Question: '''
x=0
for i=1 to ceiling(log(n))
for j=1 to i
for k=1 to 10
x=x+1
'''
I've included the answer I've come up with here:

I think the time complexity is th(n^2 log(n)), but I am not sure my logic is correct. I would really appreciate any help understanding how to do this type of analysis!
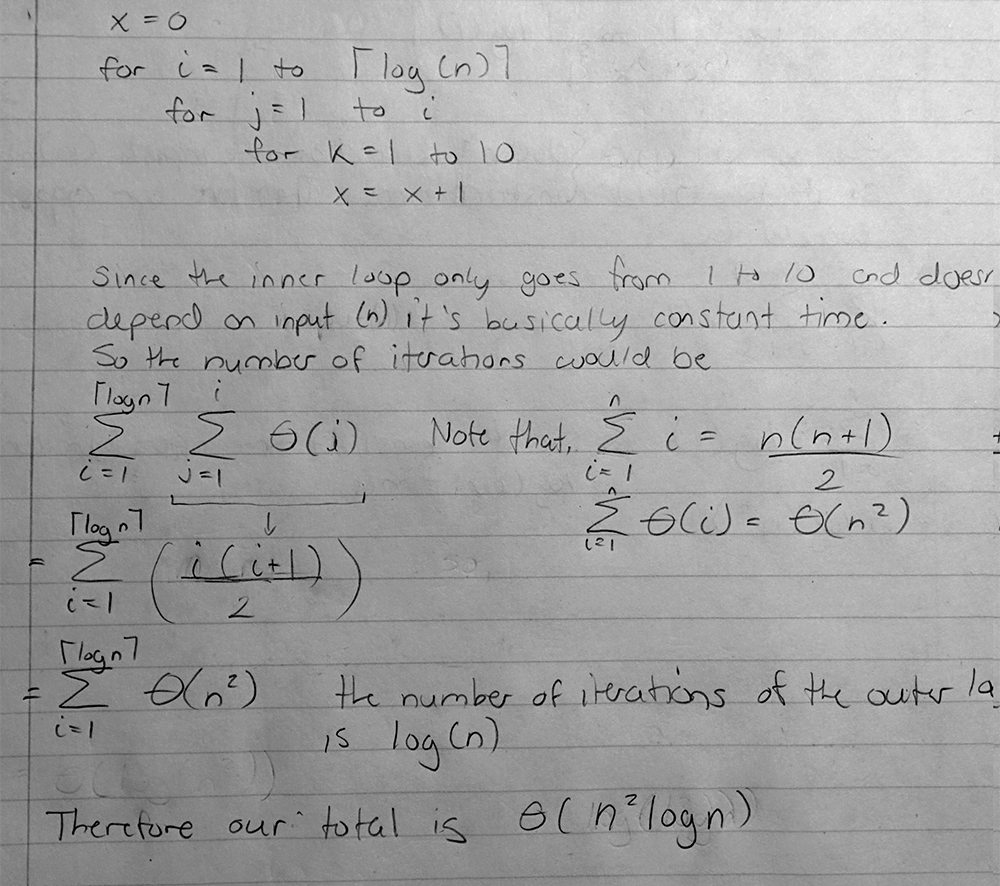
Answer: Outermost loop will run for 'ceil(log n)' times. The middle loop is dependent on the value of 'i'.
So, it's behaviour will be :
'''
1st iteration of outermost-loop - 1
2nd iteration of outermost-loop - 2
.....................................
ceil(log n) iteration of outermost-loop - ceil(log n)
'''
Innermost loop is independent of other variables an will always run '10' times for each iteration of middle-loop.
Therefore, net-iterations
'''
= [1*10 + 2*10 + 3*10 + ... + ceil(log n)*10]
= 10 * {1+2+...+ceil(log n)}
= 10 * { (ceil(log n) * ceil(log n)+1)/2} times
= 5 * [ceil(log n)]^2 + 5 * ceil(log n)
= Big-Theta {(log n)^2}
= Th{(log n)^2}.
'''
I hope this is clear to you. Hence, your answer is incorrect.